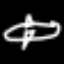
Label: airplane